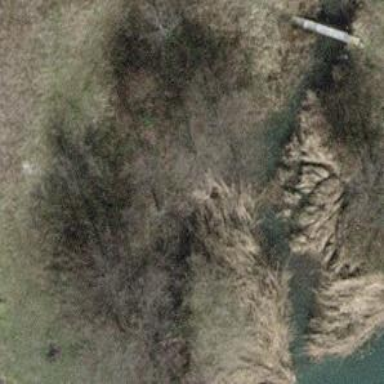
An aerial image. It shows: Reedbed wetland area.